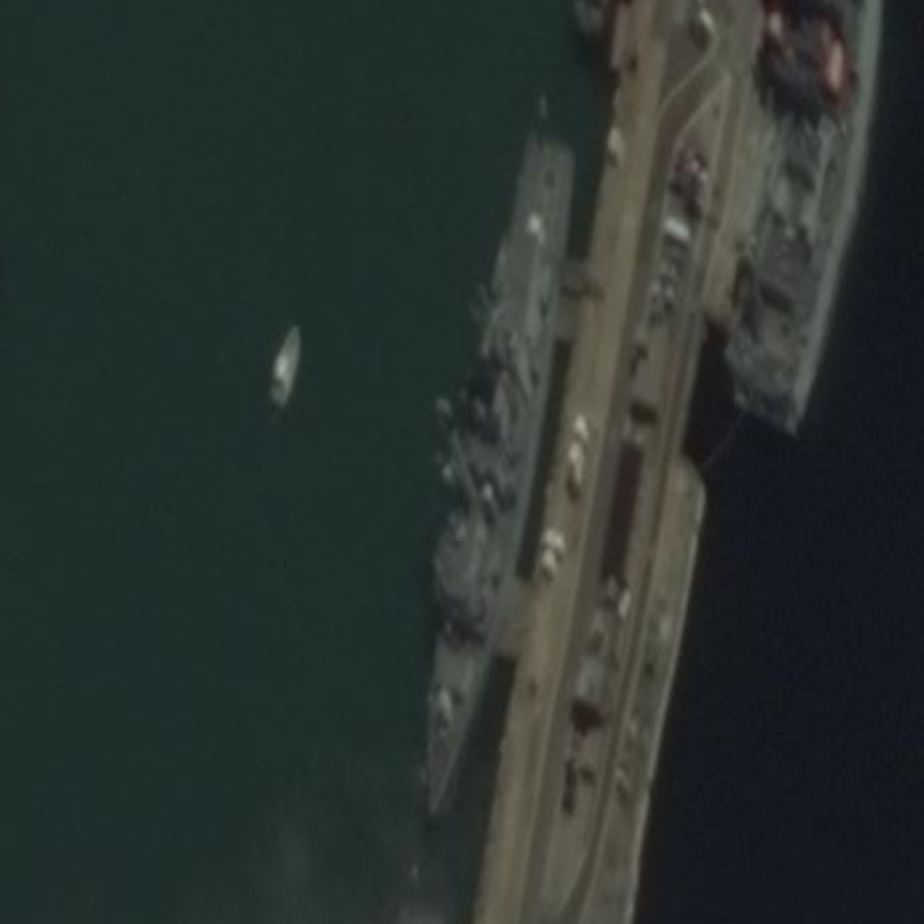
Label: cruiser